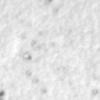
Label: no_change